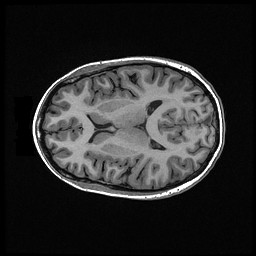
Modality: T1w
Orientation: axial
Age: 30
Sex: male